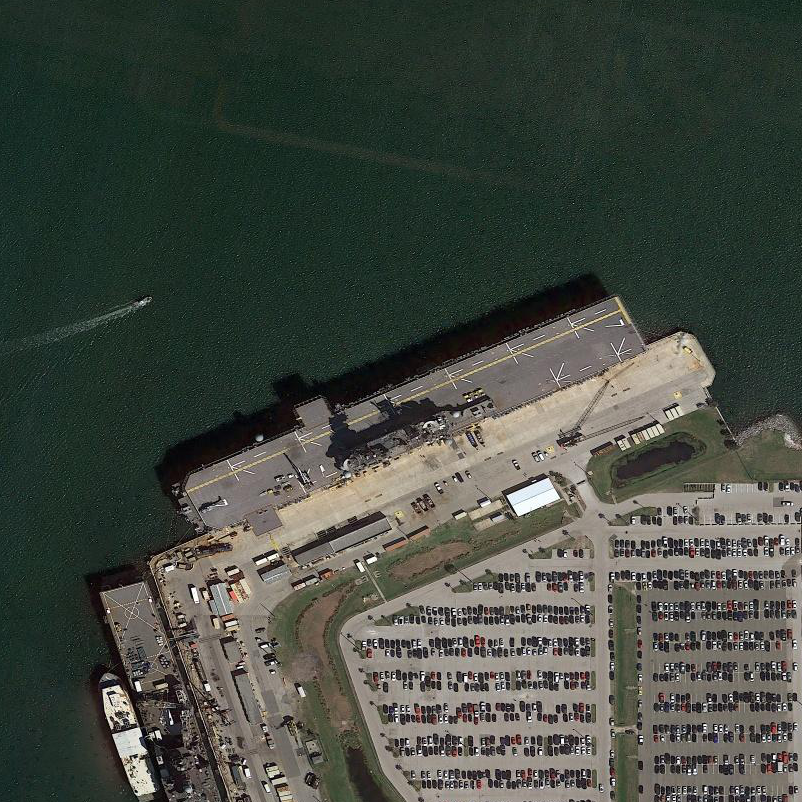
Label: Wasp-class_assault_ship